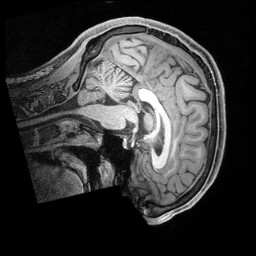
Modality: T1w
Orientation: sagittal
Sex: male
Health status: ill
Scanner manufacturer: siemens
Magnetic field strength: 3 T
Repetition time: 2.4 s
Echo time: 0.00201 s